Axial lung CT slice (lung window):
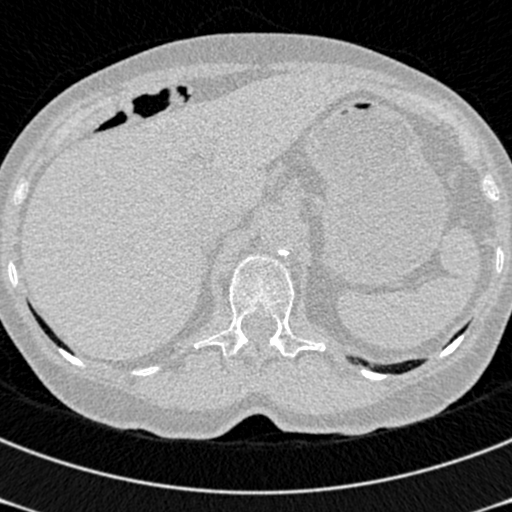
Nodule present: no